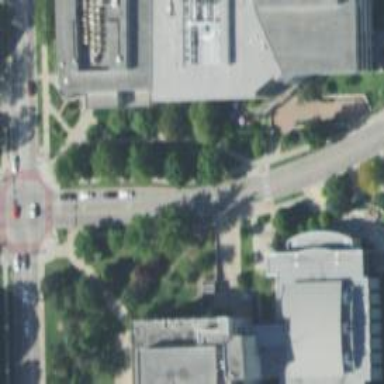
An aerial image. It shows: Footway along the road.